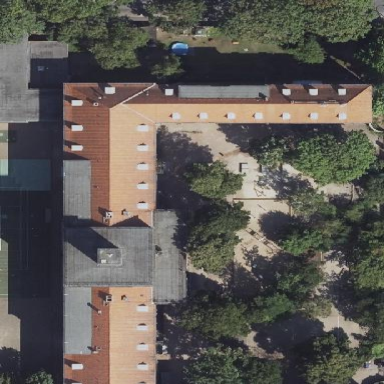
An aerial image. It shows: School building.